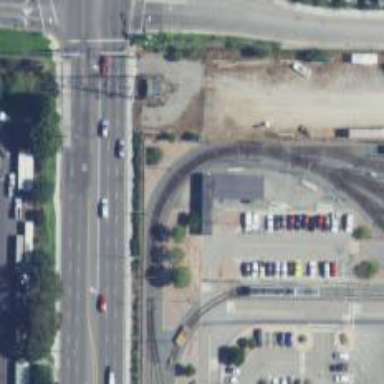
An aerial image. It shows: Light rail yard with electrified contact lines.